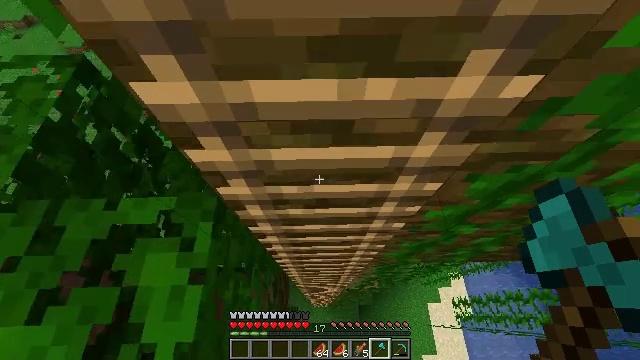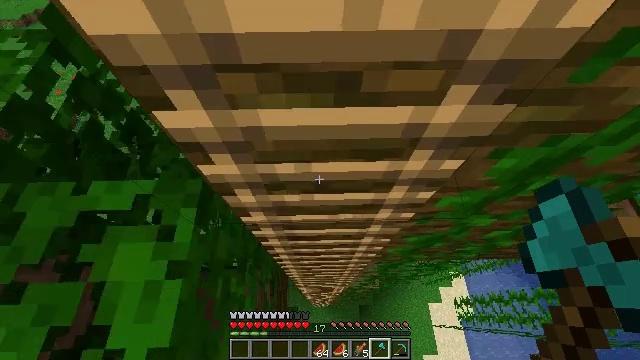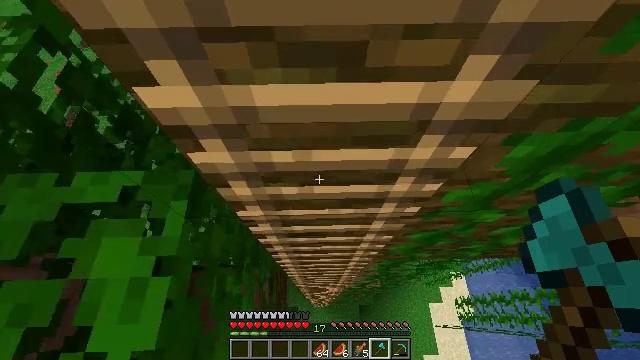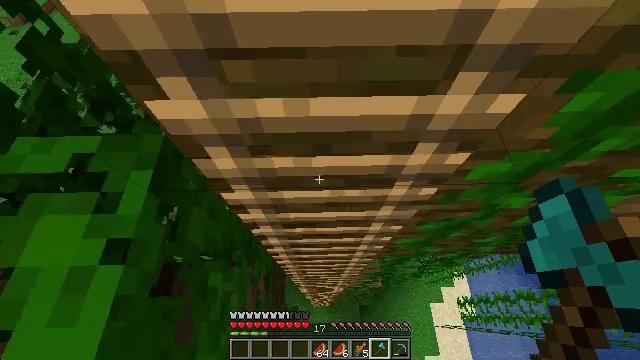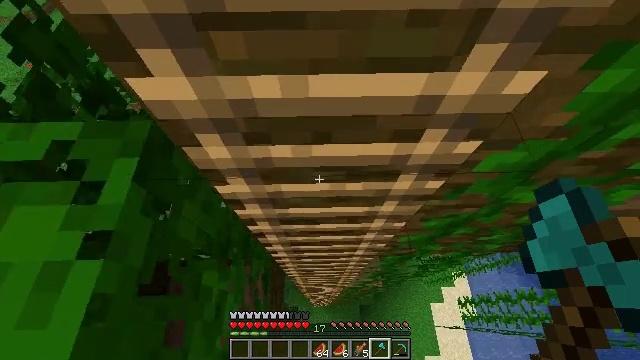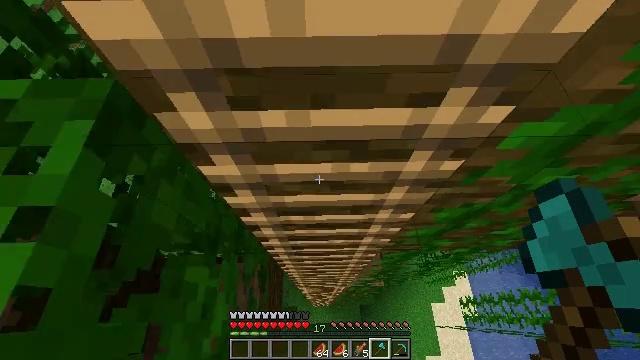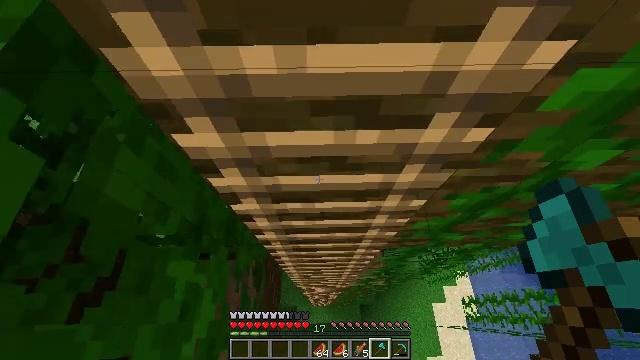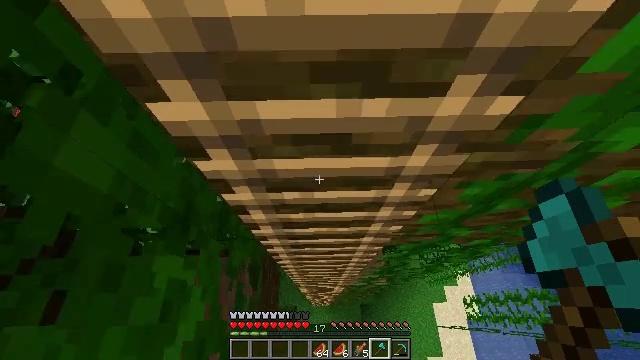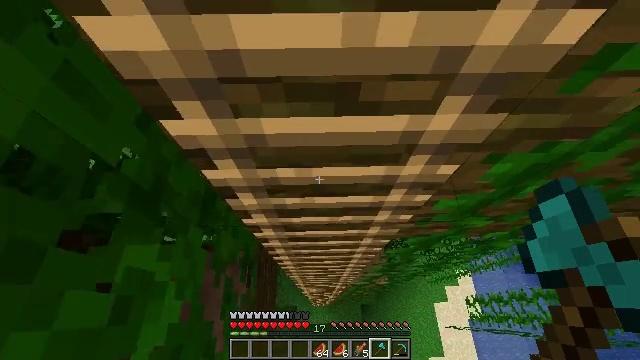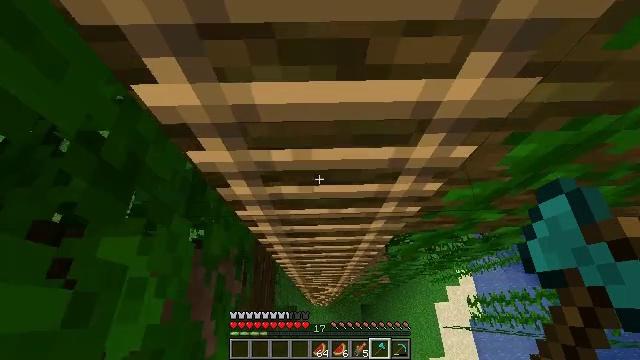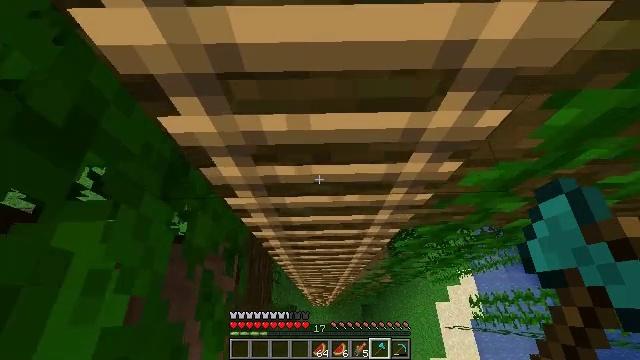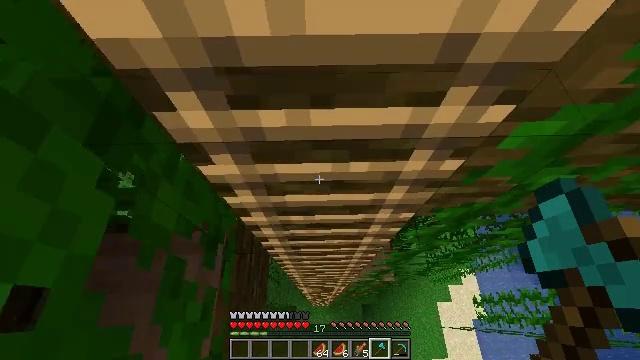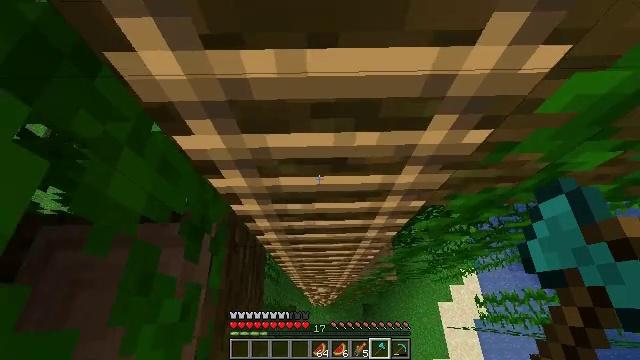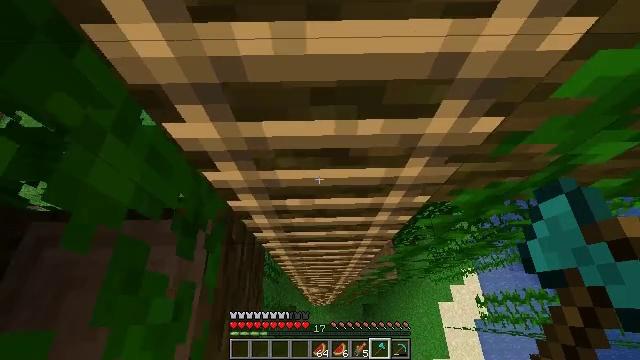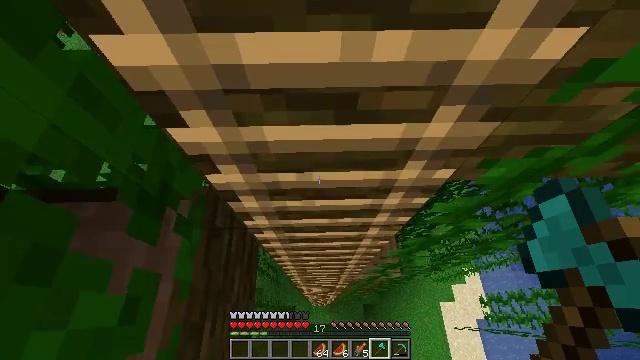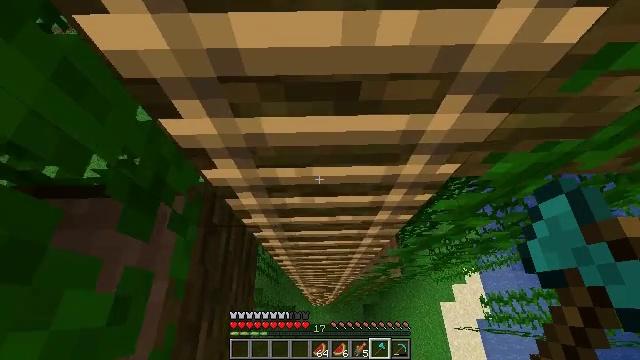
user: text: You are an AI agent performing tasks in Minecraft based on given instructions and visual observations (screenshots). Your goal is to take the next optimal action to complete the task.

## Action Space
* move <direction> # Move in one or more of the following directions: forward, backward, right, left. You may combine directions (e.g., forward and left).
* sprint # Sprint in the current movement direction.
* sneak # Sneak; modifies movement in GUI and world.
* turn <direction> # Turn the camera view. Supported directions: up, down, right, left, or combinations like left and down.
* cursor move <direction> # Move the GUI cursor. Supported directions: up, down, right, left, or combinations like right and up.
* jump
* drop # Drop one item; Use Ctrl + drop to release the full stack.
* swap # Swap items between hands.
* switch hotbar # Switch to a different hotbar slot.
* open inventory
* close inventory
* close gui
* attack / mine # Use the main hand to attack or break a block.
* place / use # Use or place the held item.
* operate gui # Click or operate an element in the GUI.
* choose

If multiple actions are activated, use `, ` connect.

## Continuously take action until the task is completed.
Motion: motion action
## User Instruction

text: Attack the jungle leaves to remove it.
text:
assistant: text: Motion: no_op
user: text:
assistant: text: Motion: no_op
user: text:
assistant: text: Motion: no_op
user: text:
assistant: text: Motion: no_op
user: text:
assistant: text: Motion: no_op
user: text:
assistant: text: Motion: no_op
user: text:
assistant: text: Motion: no_op
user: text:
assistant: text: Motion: no_op
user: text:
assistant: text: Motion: no_op
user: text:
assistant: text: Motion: no_op
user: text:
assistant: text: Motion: no_op
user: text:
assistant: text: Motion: no_op
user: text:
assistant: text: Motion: no_op
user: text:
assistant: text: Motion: no_op
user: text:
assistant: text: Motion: no_op
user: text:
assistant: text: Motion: no_op
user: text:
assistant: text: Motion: no_op
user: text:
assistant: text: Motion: no_op
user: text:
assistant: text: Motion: no_op
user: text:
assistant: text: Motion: no_op
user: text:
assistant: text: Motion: no_op
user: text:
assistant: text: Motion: no_op
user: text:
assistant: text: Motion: no_op
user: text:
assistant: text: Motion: no_op
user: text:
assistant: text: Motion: no_op
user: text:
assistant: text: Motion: no_op
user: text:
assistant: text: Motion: no_op
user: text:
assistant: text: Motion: no_op
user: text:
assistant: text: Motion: no_op
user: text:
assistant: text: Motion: no_op